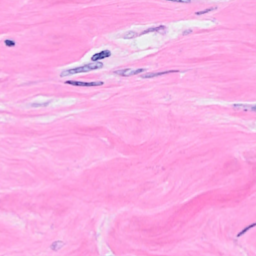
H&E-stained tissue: Breast